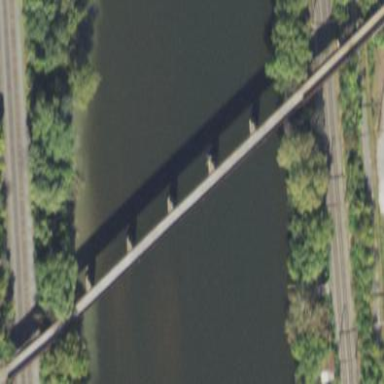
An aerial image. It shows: Man-made bridge.